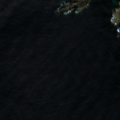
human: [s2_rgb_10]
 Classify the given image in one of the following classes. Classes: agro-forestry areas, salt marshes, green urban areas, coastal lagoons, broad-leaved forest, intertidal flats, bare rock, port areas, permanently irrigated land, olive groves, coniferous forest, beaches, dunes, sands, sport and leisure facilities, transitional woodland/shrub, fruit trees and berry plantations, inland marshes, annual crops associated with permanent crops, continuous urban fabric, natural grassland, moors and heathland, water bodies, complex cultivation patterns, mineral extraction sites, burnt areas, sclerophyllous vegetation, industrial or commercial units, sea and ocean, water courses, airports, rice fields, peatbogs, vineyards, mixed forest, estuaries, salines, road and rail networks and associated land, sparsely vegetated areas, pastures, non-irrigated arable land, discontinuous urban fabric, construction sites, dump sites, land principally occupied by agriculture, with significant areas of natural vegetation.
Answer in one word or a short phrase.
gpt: moors and heathland, sea and ocean